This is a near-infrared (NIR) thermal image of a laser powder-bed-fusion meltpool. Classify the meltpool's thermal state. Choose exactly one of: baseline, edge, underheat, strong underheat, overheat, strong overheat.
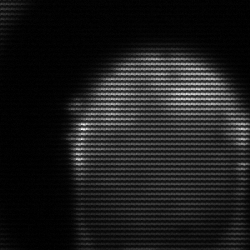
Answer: edge